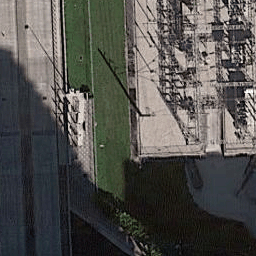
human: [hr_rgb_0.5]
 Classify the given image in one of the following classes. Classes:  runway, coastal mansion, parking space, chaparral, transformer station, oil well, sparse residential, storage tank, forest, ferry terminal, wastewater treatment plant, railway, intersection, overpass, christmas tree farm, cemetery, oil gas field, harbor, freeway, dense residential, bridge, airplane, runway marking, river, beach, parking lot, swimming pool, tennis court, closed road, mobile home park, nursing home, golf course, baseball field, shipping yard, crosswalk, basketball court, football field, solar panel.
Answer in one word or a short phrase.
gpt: transformer station